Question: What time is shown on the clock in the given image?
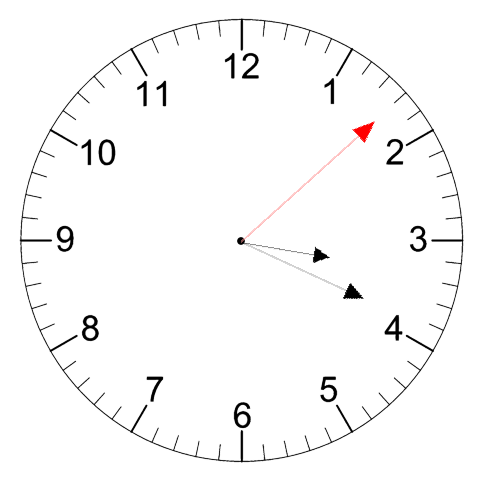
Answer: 03:19:08